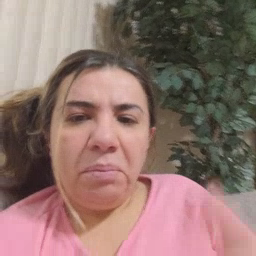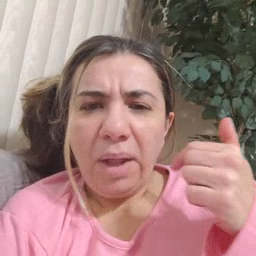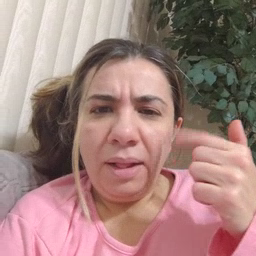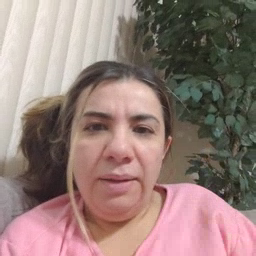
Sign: cry